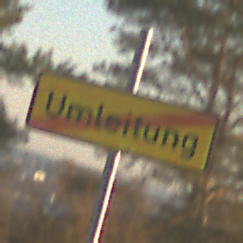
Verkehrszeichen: EndeDerUmleitungsankuendigung
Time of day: SunriseSunset
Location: Outdoor (Nature)
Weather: PartlyCloudy
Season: NotSpecified
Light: Natural